Question: I am trying to create a dynamic hierarchical edge bundling based on M Bostock's (<URL> implementation:

The bl.ocks version of my data set is here: <URL>
Unlike the original, where a relation between Node 1 and Node 2 is one way (i.e either Node 1 can import Node 2 or other way around), in my data set, Node 1 and Node 2 can have two way import relationship. This happens way too often in business process flows, which is where my application of this is going to be.
-
In this example- 'Assess' imports 'Create QOS degradation Report' and 'Create QOS...' imports 'Assess' as well. But when mouse is over, 'Assess', node - 'Create..' is shown in red, but the line is green. When mouse is over node- 'Create...', the import line as well as 'Assess' is shown red.
-
My requirement is that if a two way import exists, then either - 1. the line as well as other node be shown in a third colour (other than red or green) or 2. the line as well as other node be shown as red.
Any pointers to this would help. I have a basic knowledge of D3, but I am not a data visualization expert and merely try using visualization in my field of work for better communication.
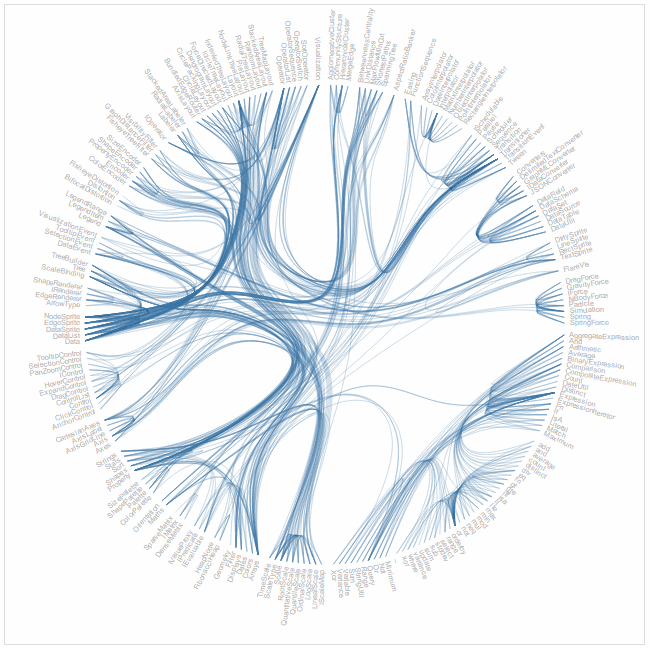
Answer: There are a few ways to approach this, but this is the easiest one I can think of as of now.
Note that there are paths between 'Assess' and 'Create QoS Degradation Report' in your bl.ock with equal but opposite values (as they are both a source a target for each other). One of them is laid exactly on top the other, giving them the appearance of a single path. That's why the link between these two nodes is somewhat jagged, while the others are smooth. Perhaps we can take advantage of this.
If you adjust the definitions for 'link--source' and 'link--target' in your CSS to have an opacity value of less than 1, a partially transparent source link will overlap a partially transparent target link, giving the appearance of a "new", different color.
As for the node color, create a new CSS class 'node--both' with the "new" color, and apply it to the node if both 'n.source' and 'n.target' are true in the 'mousovered' function.
'''
node
.classed("node--both", function(n) { return n.source && n.target; })
.classed("node--target", function(n) { return n.target; })
.classed("node--source", function(n) { return n.source; });
'''
It's not perfect, but here's a fiddle demonstrating this: <URL>
The key is to choose the source and target link colors and opacity values appropriately (which I didn't do) so that you get a new color different enough from the source and target links and also the same color regardless of whether the source or the target link is "on top". In the current fiddle version, you can see that the colors slightly differ depending on which node is active. <URL> or something similar might help.
You could also try manipulating the 'links' array to merge the two identical paths into one and adding an attribute to indicate that this is a source-and-target link and use this attribute later while processing.
You have the right idea in your comment. The color trick was more of a hack anyway.
The 'links' array contains two items for the one path between the two-way import nodes. Let's remove one of them and also set an attribute in the other to indicate that this is a two-way import.
'''
var unique_links = links.reduce(function(p,c) {
var index=p.map(function(d,i) { if(d.source===c.target && d.target===c.source) return i;}).shift();
if(!isNaN(index)) p[index].both=true; else p.push(c);
return p;
},[]);
'''
Now 'unique_links' has only one element per edge and that one element has 'both=true'. Let's also pass the 'both' attribute along to the bundle layout.
'''
link = link
.data(bundle(unique_links))
.enter().append("path")
.each(function(d) {
d.source = d[0],
d.target = d[d.length - 1],
d.both = unique_links.filter(function(v) { if (v.source===d.source && v.target===d.target) return v.both; }).shift();
})
.attr("class", "link")
.attr("d", line);
'''
The final step is to change the 'mouseovered' function to set a new CSS class with a different color using 'both':
'''
function mouseovered(d) {
node
.each(function(n) { n.target = n.source = false; });
link
.classed("link--both", function(l) { if((l.target===d || l.source===d) && l.both) return l.source.source = l.source.target = l.target.source = l.target.target = true;})
.classed("link--target", function(l) { if (l.target === d && !l.both) return l.source.source = true; })
.classed("link--source", function(l) { if (l.source === d && !l.both) return l.target.target = true; })
.filter(function(l) { return l.target === d || l.source === d; })
.each(function() { this.parentNode.appendChild(this); });
node
.classed("node--both", function(n) { return n.target && n.source; })
.classed("node--target", function(n) { return n.target; })
.classed("node--source", function(n) { return n.source; });
}
'''
And reset the classes in 'mouseouted':
'''
function mouseouted(d) {
link
.classed("link--both", false)
.classed("link--target", false)
.classed("link--source", false);
node
.classed("node--both", false)
.classed("node--target", false)
.classed("node--source", false);
}
'''
Remember to define the new classes in CSS:
'''
.link--both {
stroke: orange;
}
.node--both {
fill: orange;
}
'''
Here's an updated fiddle with the complete code: <URL>